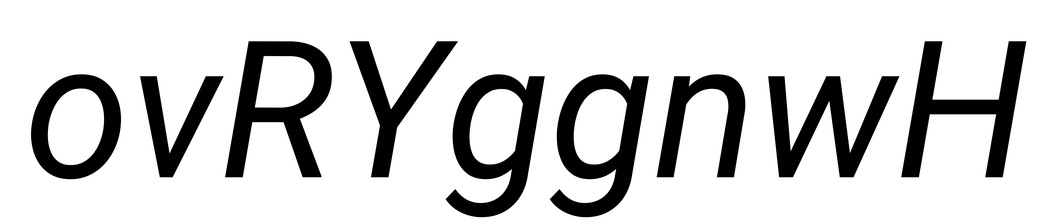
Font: Roboto-Italic_Italic